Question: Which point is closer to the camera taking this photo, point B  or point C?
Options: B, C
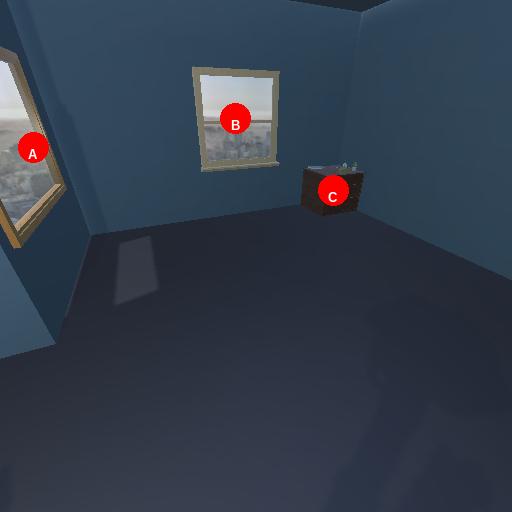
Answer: B